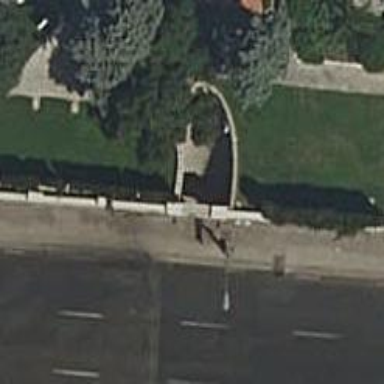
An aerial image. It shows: Wall barrier.